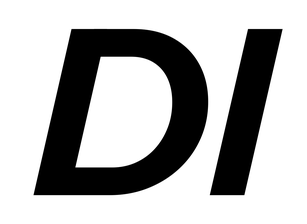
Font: InstrumentSans-Italic_Bold_Italic